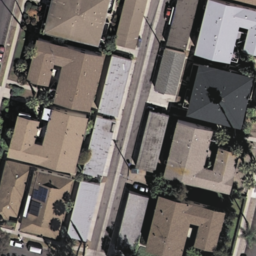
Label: denseresidential